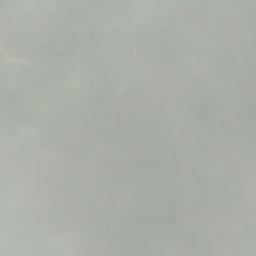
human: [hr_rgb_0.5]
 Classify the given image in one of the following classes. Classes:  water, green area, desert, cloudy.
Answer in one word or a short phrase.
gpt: cloudy